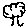
Label: tree